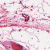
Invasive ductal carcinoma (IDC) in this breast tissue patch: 0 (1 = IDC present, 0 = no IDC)